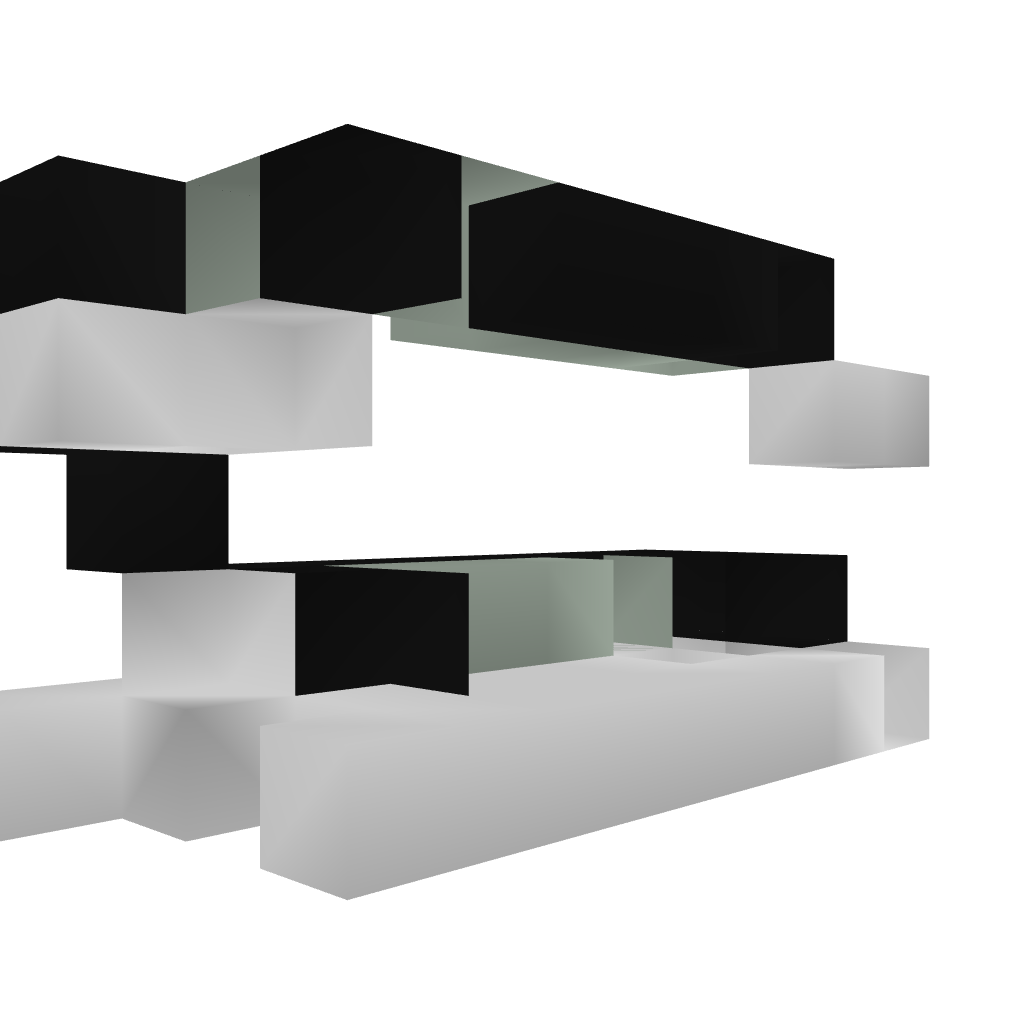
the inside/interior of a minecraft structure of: small redstone tv 4 a house